Question: How's the text(like below "Temporary ASP.NET") hovers directly over the tree node called? Any difference from tooltip?
Can it be controlled on visibility? e.g. do not display even when the node is partially visible.

pic: Windows Explorer
Thanks,
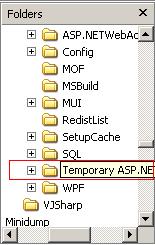
Answer: Yes, you can control this property, but not with a standard property.
If you override TreeView, and add a new CreateParams override, and add this code, then the tooltip won't appear:
'''
protected override CreateParams CreateParams
{
get
{
CreateParams parms = base.CreateParams;
parms.Style |= 0x80; // Turn on TVS_NOTOOLTIPS
return parms;
}
}
'''
<URL>